Interaction volume radius: 5 \u00c5
Interaction volume height: 25 \u00c5
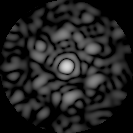
Disorder parameter: 0.7392